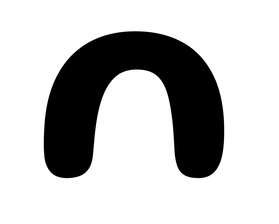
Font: Gluten_Medium